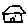
Label: house